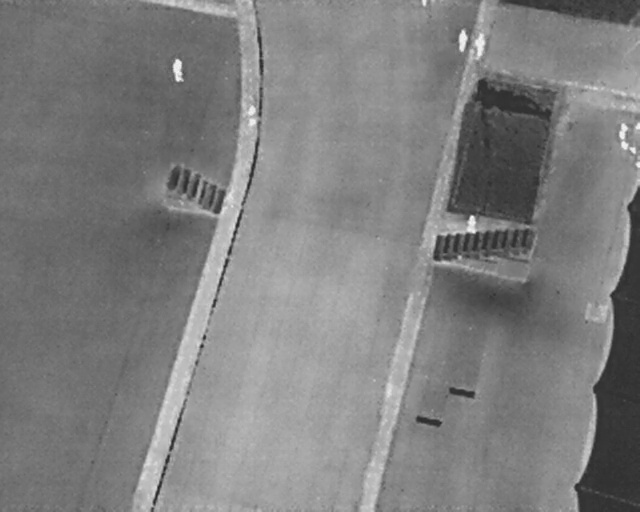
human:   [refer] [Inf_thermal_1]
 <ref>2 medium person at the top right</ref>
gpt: <box>[[70, 6, 74, 8, 2], [72, 7, 77, 10, 6]]</box>

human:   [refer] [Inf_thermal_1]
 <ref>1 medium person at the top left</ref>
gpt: <box>[[25, 12, 29, 14, 2]]</box>